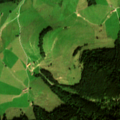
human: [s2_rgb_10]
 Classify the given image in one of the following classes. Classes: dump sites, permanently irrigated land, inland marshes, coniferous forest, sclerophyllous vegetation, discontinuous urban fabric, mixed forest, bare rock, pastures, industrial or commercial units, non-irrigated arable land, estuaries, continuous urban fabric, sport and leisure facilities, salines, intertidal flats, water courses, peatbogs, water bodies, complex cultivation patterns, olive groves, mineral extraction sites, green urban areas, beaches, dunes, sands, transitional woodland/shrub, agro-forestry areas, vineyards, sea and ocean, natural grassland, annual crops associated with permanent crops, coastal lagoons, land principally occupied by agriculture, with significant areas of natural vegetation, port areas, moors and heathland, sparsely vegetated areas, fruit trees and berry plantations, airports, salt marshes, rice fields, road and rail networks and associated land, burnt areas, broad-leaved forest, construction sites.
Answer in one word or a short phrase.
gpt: pastures, coniferous forest, mixed forest, moors and heathland